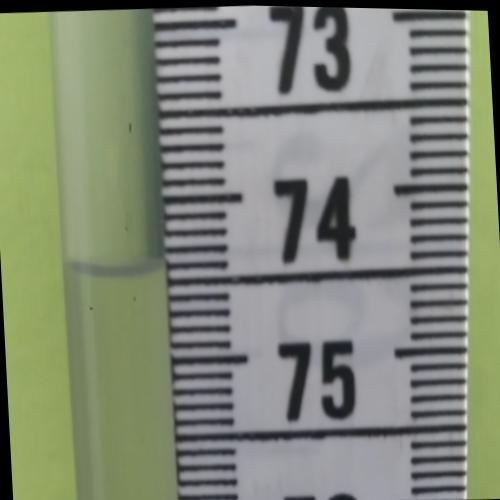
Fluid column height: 74.4 cm